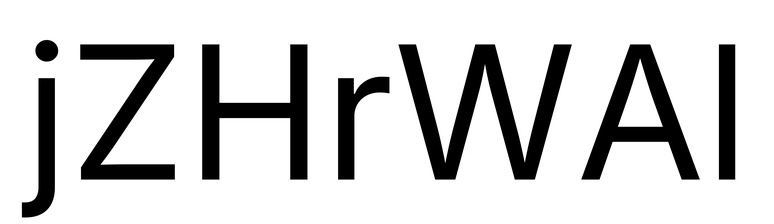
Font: Inter_Regular